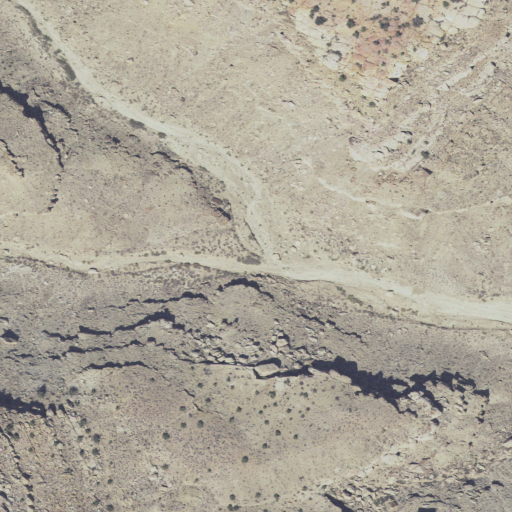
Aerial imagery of valley in Utah named Right Fork Chynoweth Canyon containing only shrub